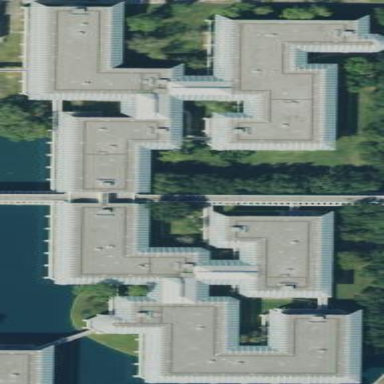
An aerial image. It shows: Office building.